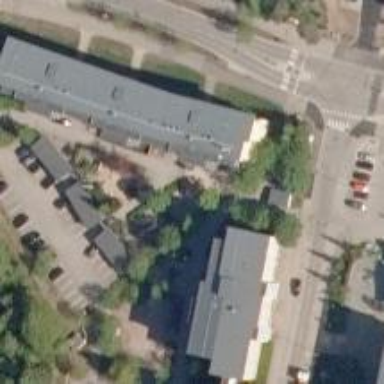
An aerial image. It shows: Kindergarten.